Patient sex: F
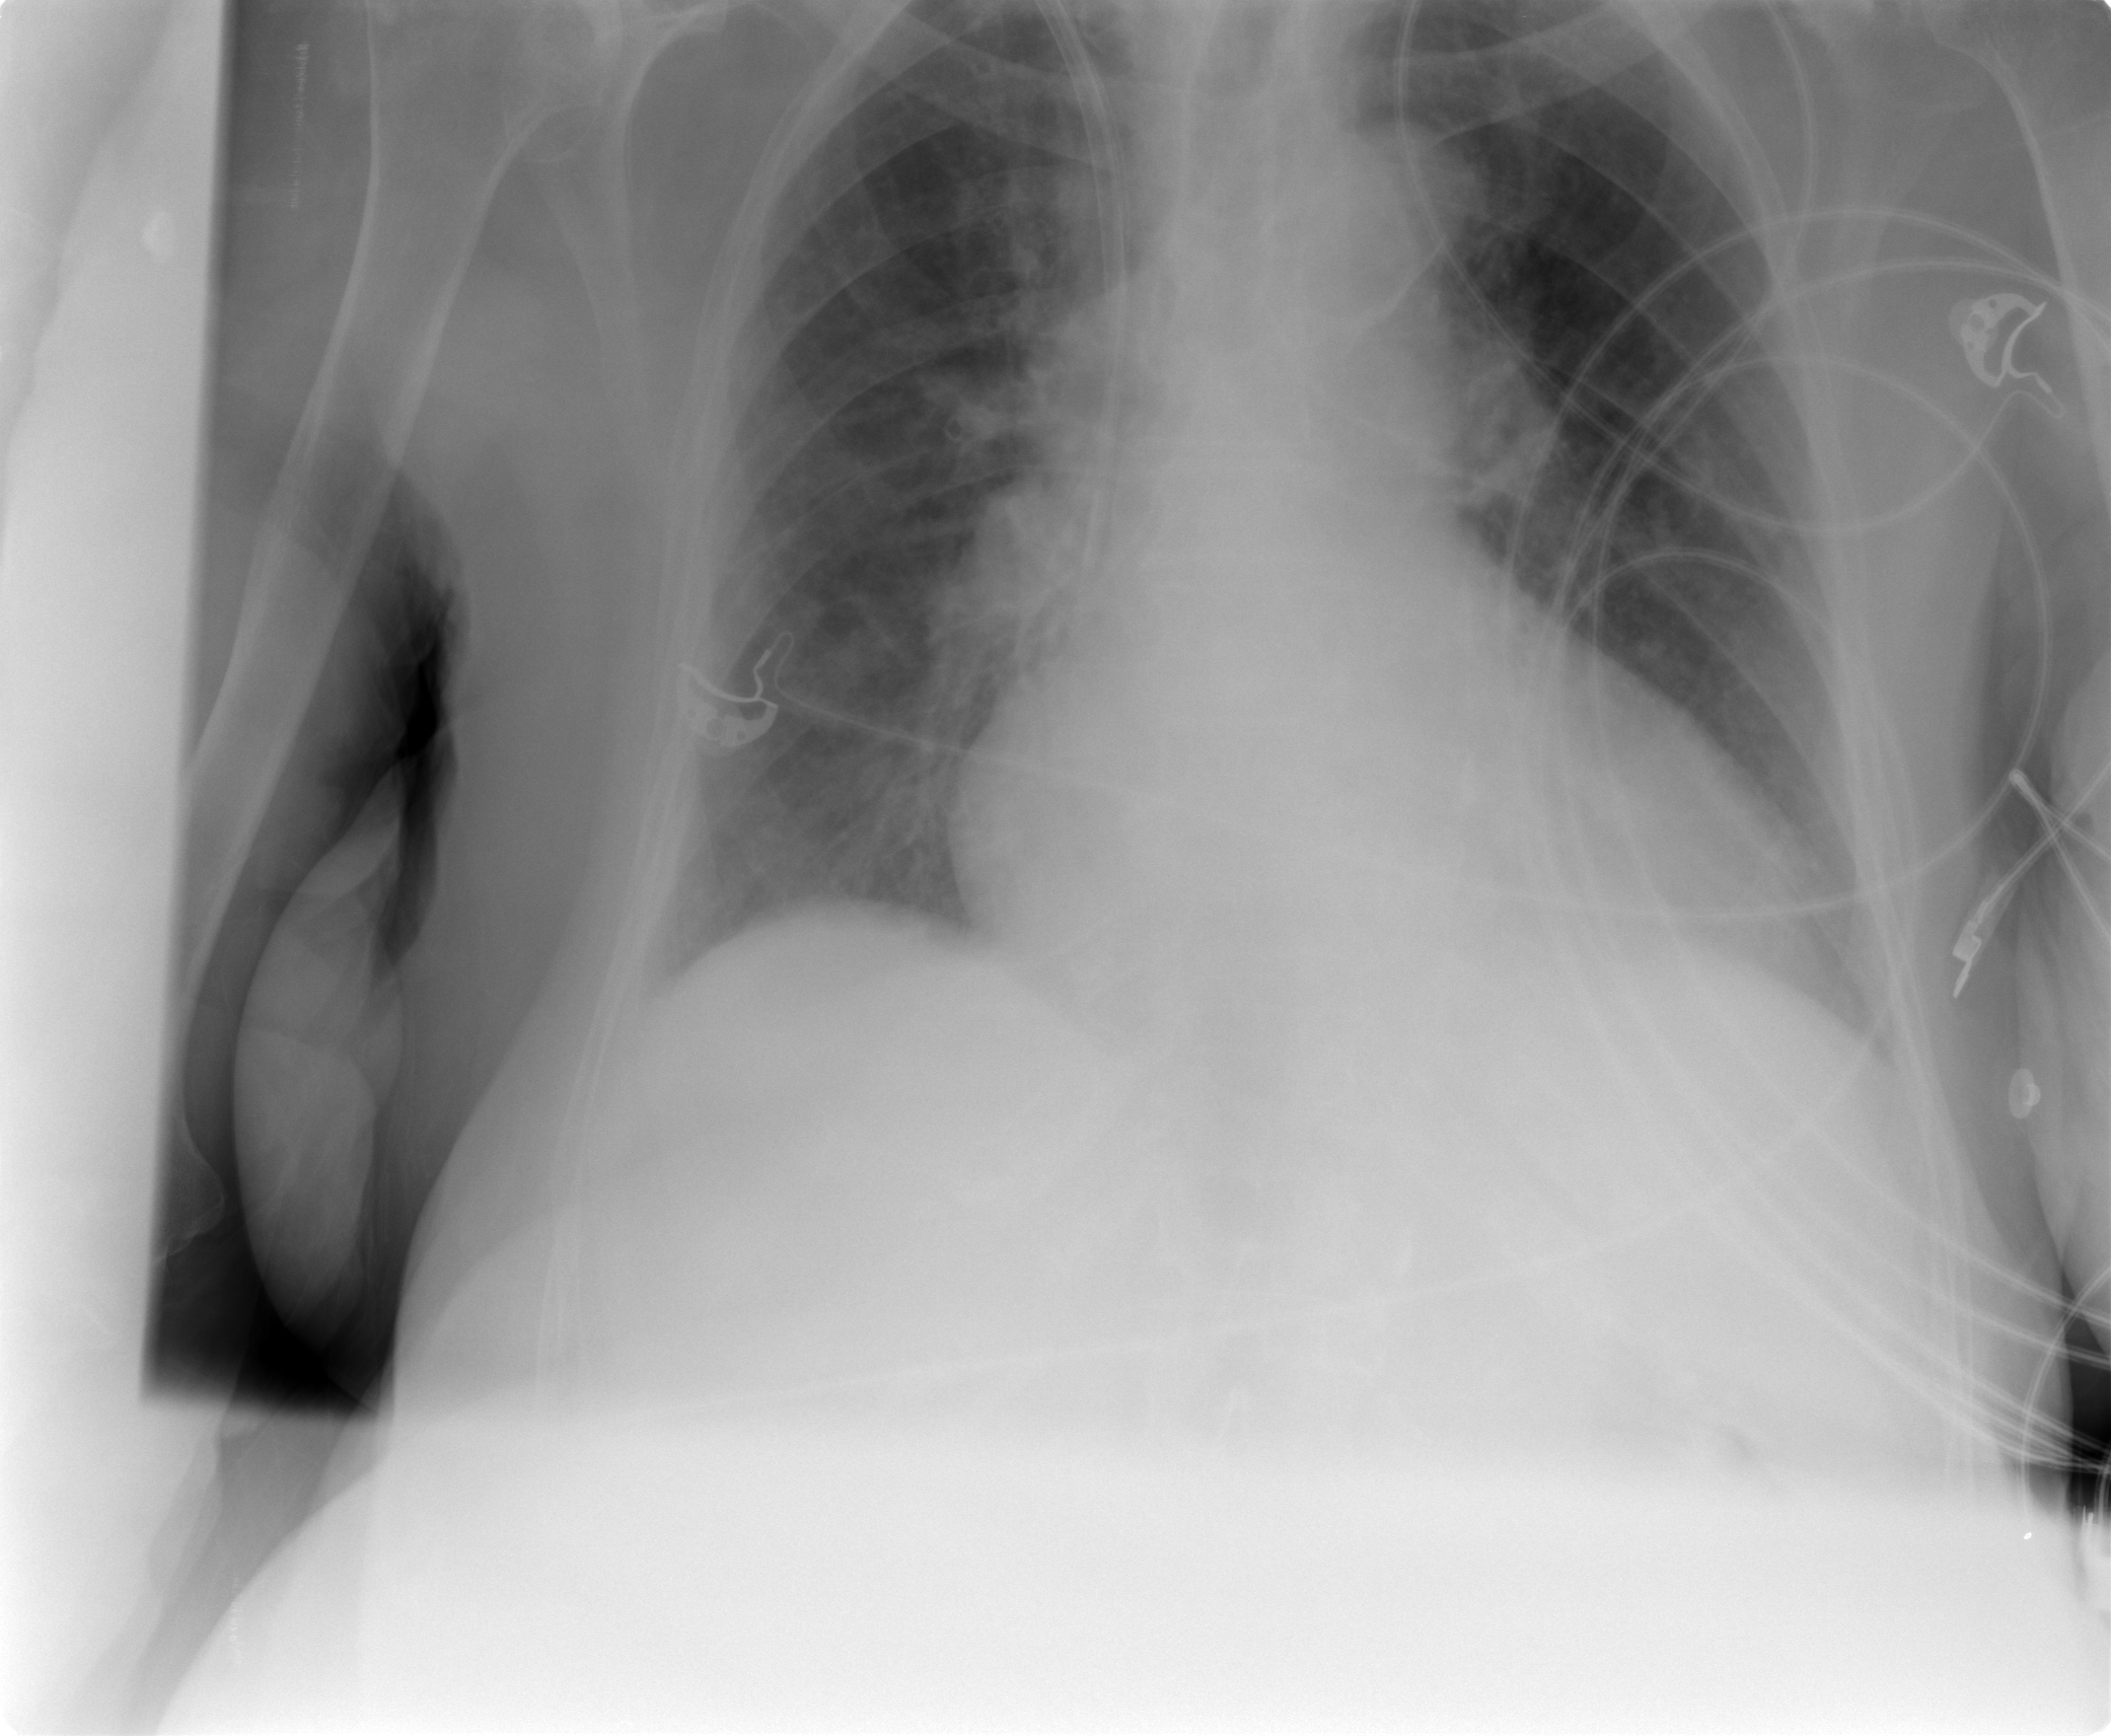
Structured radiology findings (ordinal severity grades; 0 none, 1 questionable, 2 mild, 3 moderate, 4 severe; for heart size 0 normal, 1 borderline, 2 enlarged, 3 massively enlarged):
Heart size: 2
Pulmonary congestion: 0
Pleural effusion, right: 0
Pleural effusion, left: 0
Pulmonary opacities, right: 0
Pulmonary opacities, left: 0
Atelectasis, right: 2
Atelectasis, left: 2